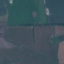
Label: Pasture